Question: The Keyboard does not align properly in landscape mode (see below). The problem still remains even if I comment out all the controls other than edittext, which leads me to believe the problem is not in layout. Any ideas on how I can correct this?
Works fine in portrait.
Here's my manifest file
'''
<application
android:icon="@drawable/ic_launcher"
android:label="@string/app_name" >
<activity
android:label="@string/app_name"
android:name=".MainActivity"
android:screenOrientation="landscape"
>
<intent-filter >
<action android:name="android.intent.action.MAIN" />
<category android:name="android.intent.category.LAUNCHER" />
</intent-filter>
</activity>
</application>
'''
and simplified layout file for good measure
'''
<?xml version="1.0" encoding="utf-8"?>
<LinearLayout xmlns:android="http://schemas.android.com/apk/res/android"
android:layout_width="fill_parent"
android:layout_height="fill_parent"
android:orientation="horizontal" >
<EditText
android:id="@+id/editText1"
android:layout_width="fill_parent"
android:layout_height="wrap_content"
android:layout_weight="1">
<requestFocus />
</EditText>
</LinearLayout>
'''

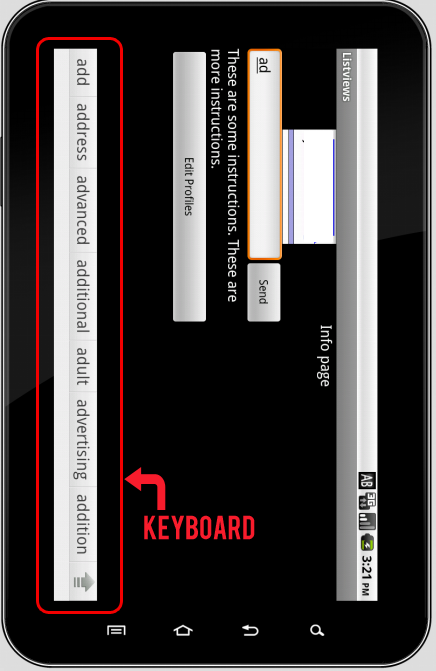
Answer: I think it is emulator issue. You can test it on a real device and see the result.